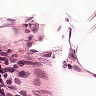
Metastatic tissue present: no